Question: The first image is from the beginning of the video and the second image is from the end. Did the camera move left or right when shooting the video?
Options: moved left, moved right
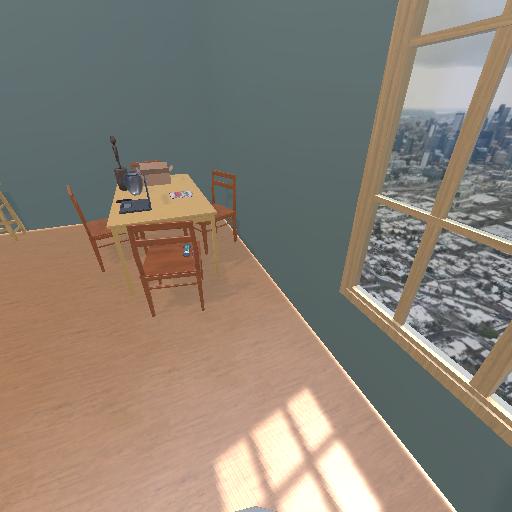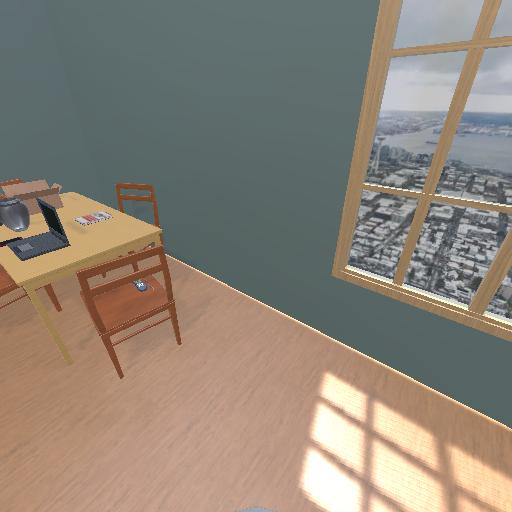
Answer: moved left